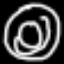
Label: donut